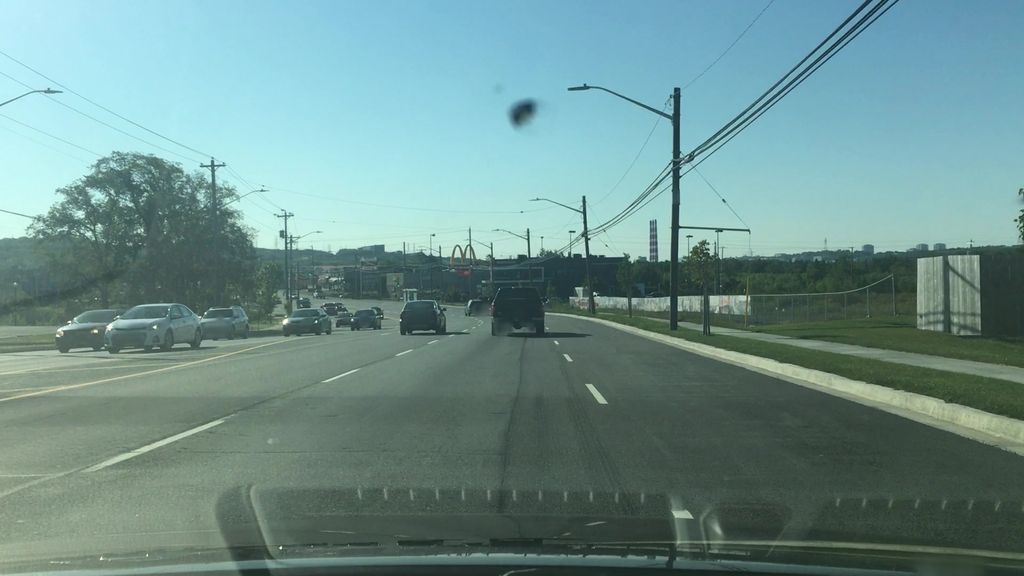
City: halifax